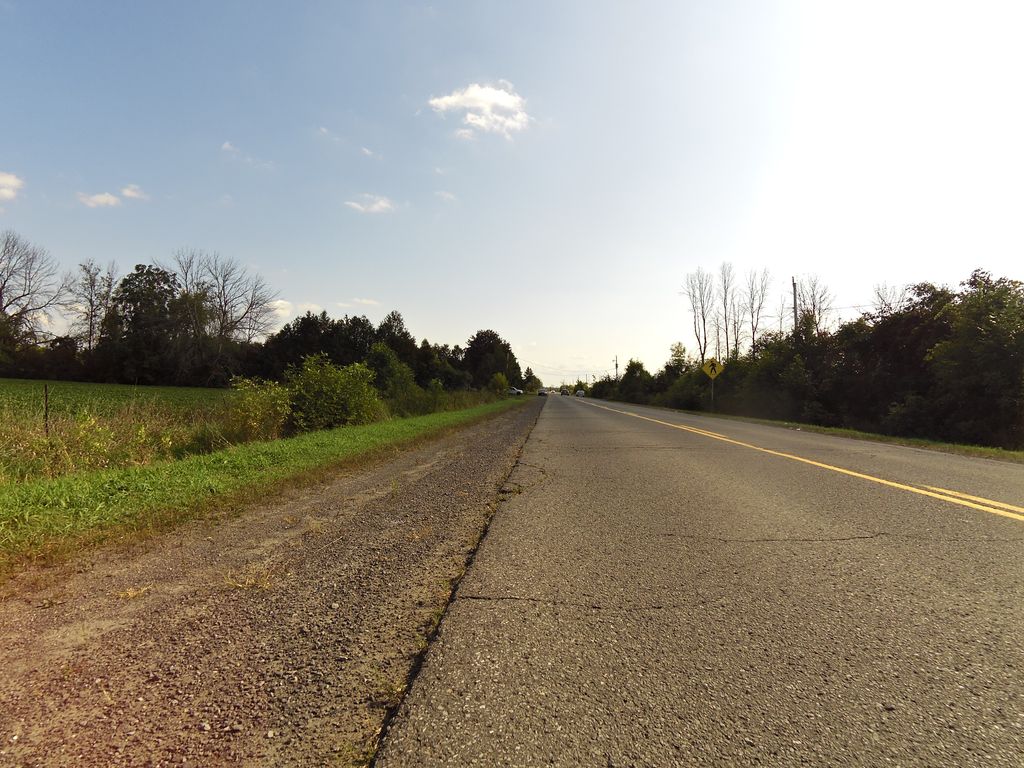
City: ottawa-gatineau